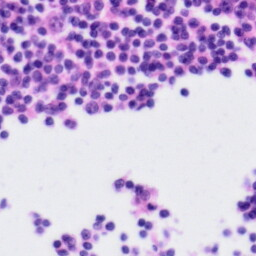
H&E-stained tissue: Tonsil